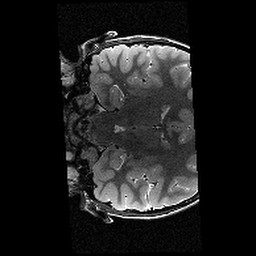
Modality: T2w
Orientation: coronal
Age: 12
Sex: female
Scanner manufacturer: siemens
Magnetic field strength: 3 T
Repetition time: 9.23 s
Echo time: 0.067 s